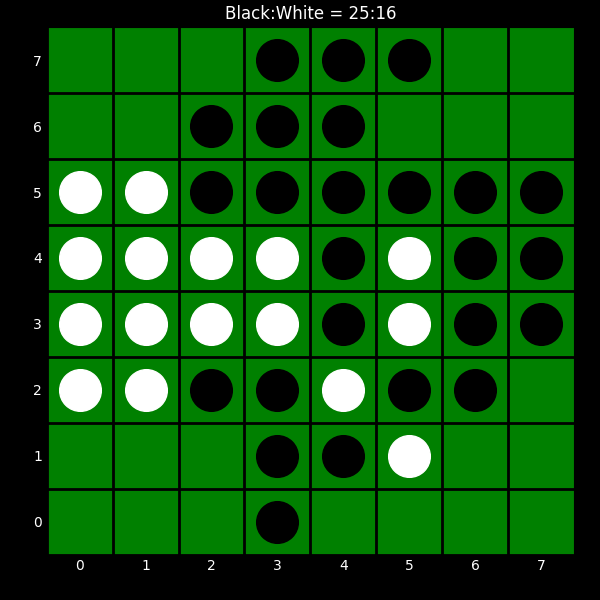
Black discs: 25
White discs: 16